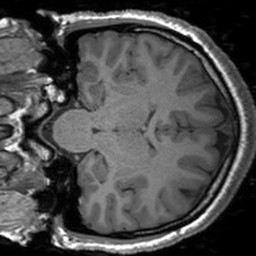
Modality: T1w
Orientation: coronal
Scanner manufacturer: siemens
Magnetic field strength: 3 T
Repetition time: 1.54 s
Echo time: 0.00234 s